Question: I have tried all the possible ideas to get rid of the problem, I know its a known issue, but how do I get past it, basically jQuery ui does not show the dialog when called twice, using
'''
self.$popup.dialog("open");
'''
I am using jQuery Ui 1.8.9 and jQuery 1.4.4
Here's my code:
'''
self.$popup = $("#import_box_dialog").dialog({
autoOpen: false,
title: 'Import Albums',
modal: true,
position: "top",
height: 600,
maxWidth: 800 ,
minWidth: 400 ,
show:"slide",
width :700,
"buttons": [
{
text: "Import",
click: self.doImport
}
]
});
'''
Another queer thing i saw was that the dialog box content gets embedded in the outer DOM element.
My dialog DOM structure is like : import_box->
'''
<div class="media_import_box" >
<div id="import_box_dialog">
<ul id="media_content"></ul>
</div>
</div>
'''
and when when it is displayed second time the DOM tree looks like this

The "import_box_dialog" actually moves out of the "import_box" div and I have no idea how it happens, but the display property is none, which does not change when i call the dialog again.
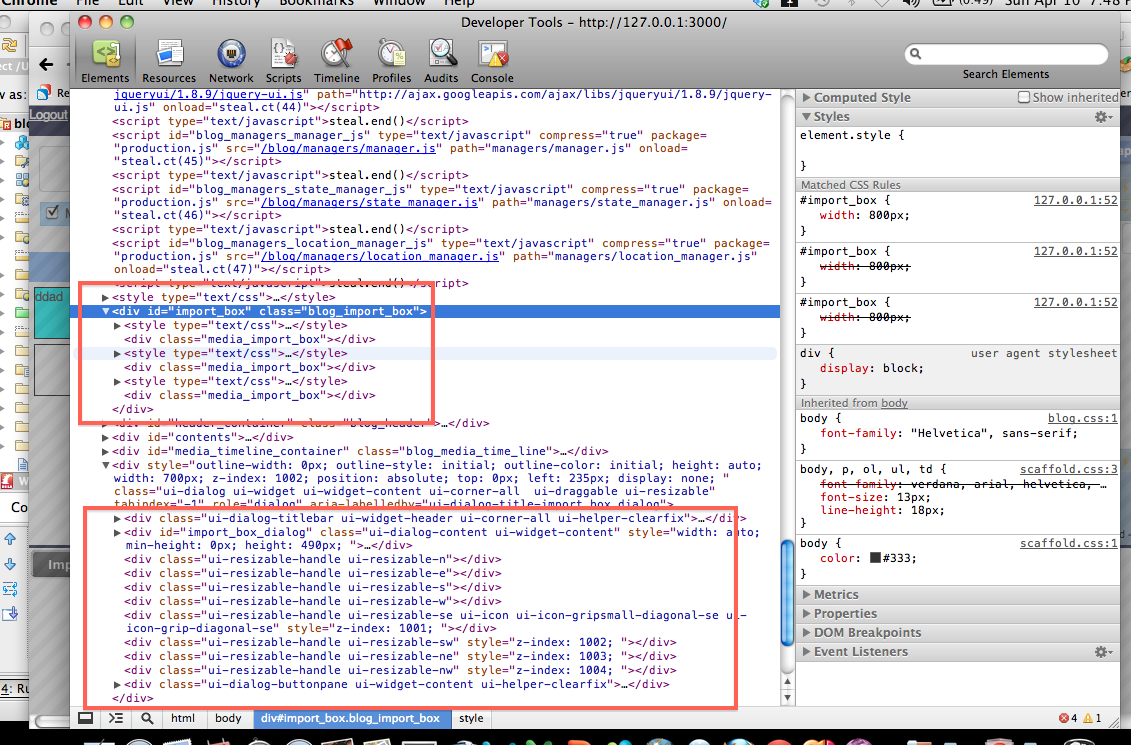
Answer: Managed to solve the issue, the issue was that the program was repeatedly creating unnecessary div's whenever '$("import_box_dialog").dialog()' was called. And since the $ operator returns u all the div's matching a given condition, i.e. ID in this case, hence the content did not become visible, which i think made it confused, there are two ways to solve it:
- '$("import_box_dialog").child().remove()'-
I suppose jquery applies a lot of class styles, due to which there is ambiguity in the selection of the proper div, and I guess using a static variable solves it.